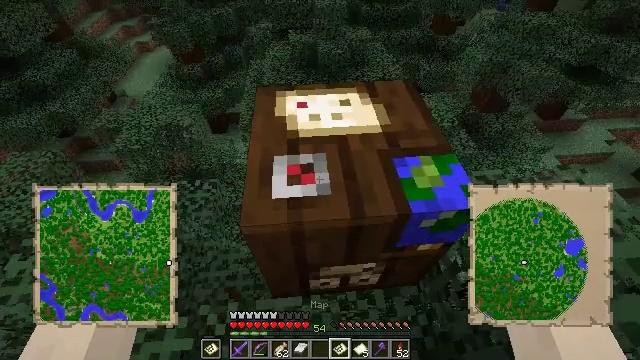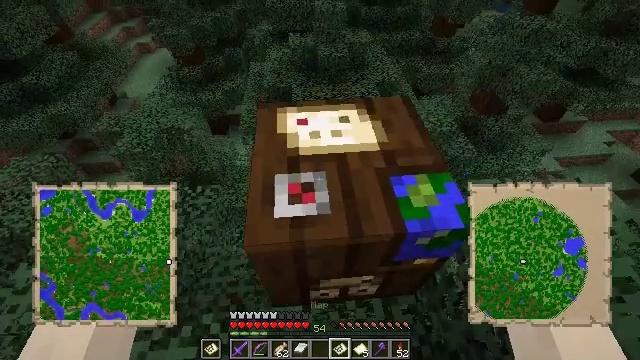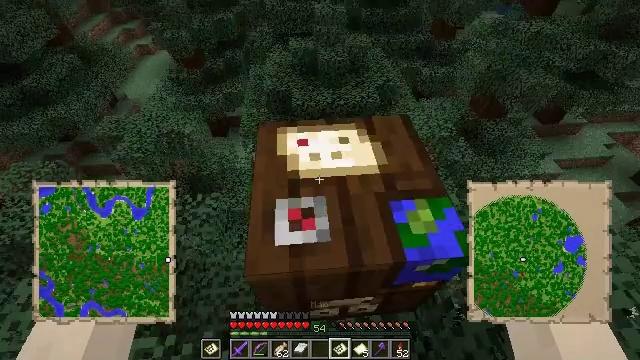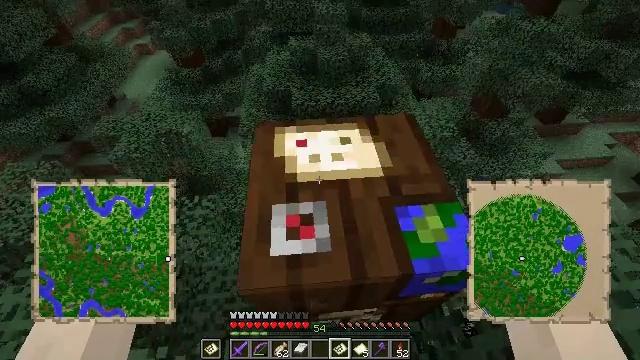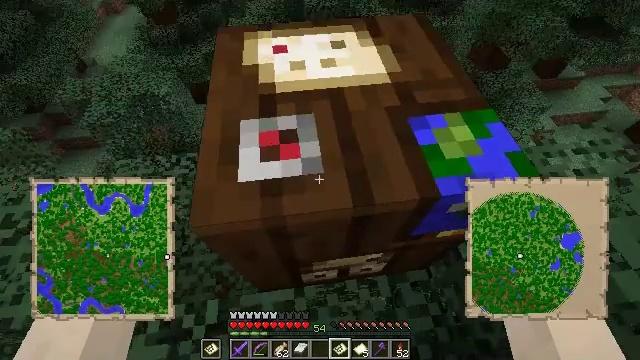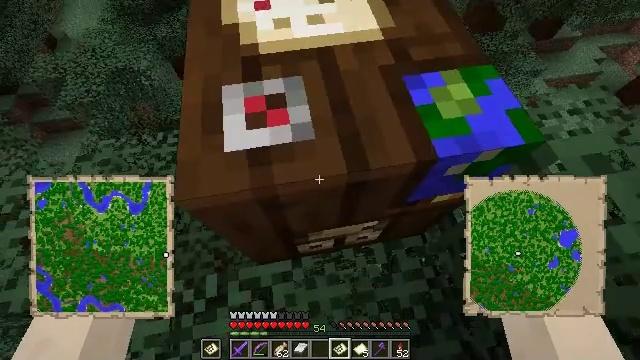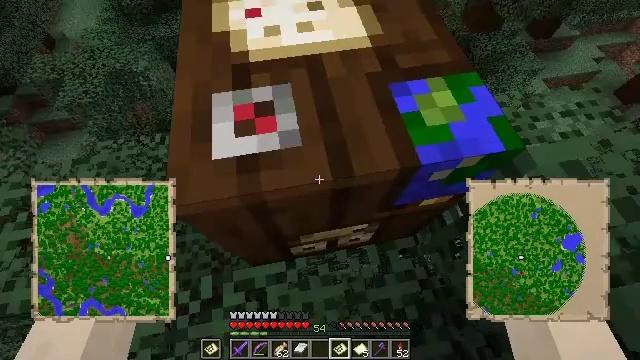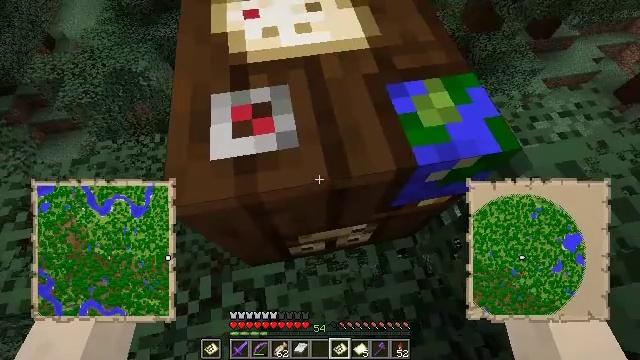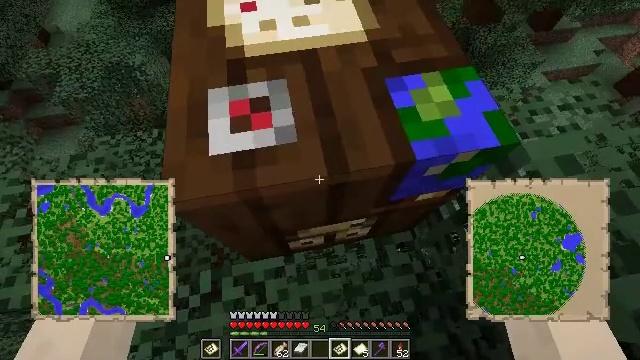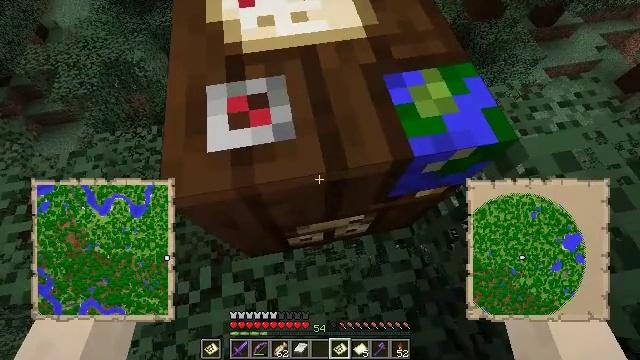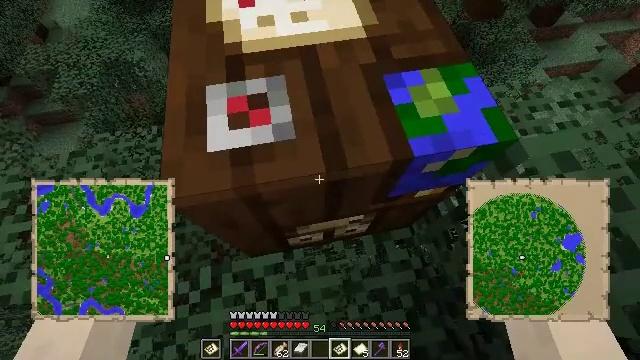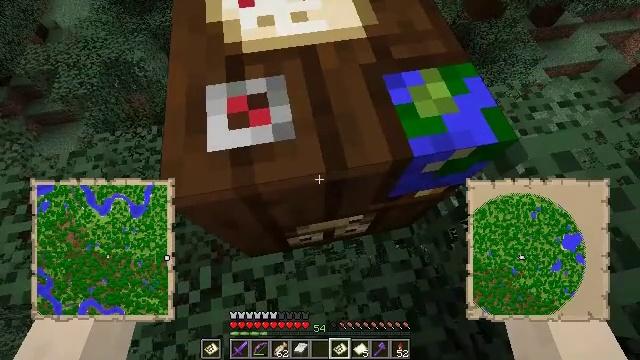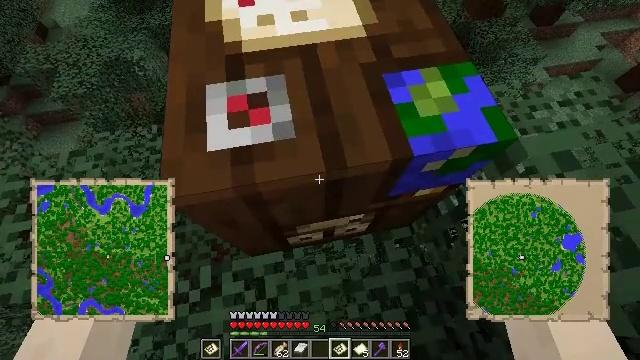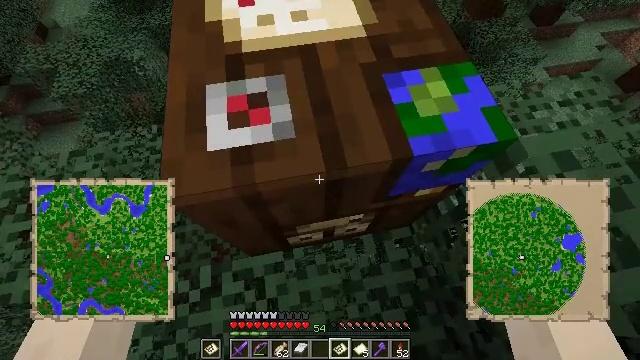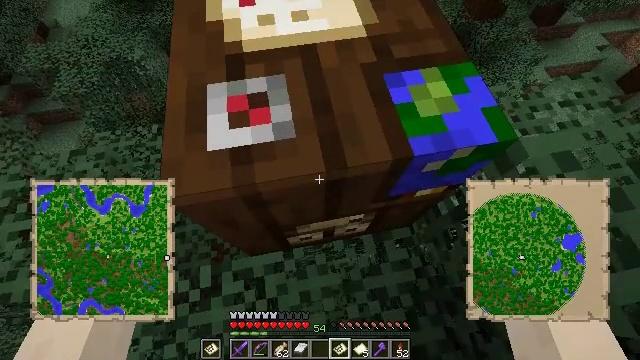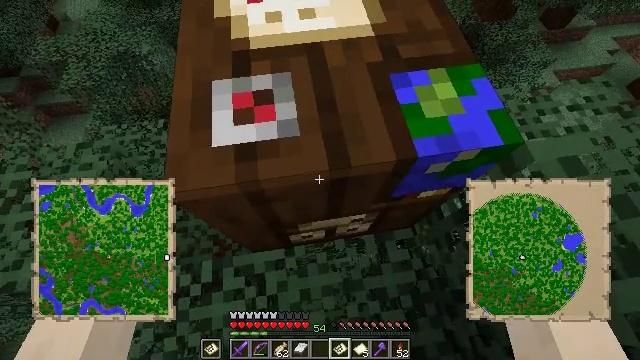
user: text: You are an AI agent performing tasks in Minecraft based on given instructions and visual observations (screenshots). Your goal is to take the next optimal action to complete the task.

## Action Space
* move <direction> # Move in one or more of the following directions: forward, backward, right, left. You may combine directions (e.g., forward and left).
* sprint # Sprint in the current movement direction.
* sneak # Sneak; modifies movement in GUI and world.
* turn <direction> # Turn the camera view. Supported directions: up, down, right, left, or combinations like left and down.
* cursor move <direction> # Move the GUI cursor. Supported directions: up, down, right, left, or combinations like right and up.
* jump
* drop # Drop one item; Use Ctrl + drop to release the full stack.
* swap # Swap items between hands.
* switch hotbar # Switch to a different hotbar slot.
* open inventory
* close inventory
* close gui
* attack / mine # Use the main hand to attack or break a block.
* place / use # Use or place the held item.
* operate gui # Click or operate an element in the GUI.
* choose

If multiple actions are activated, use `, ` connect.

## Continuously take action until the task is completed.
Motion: motion action
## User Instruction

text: Gather the cartography table from its current location.
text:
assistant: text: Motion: move forward
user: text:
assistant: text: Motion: move forward
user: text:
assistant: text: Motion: move forward
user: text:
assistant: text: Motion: move forward, turn right and down
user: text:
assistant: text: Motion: move forward, turn right and down
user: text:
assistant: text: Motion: no_op
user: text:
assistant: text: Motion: no_op
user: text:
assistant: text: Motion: turn down
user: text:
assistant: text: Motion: no_op
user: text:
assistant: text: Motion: no_op
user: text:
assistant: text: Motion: no_op
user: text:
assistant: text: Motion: no_op
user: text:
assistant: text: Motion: no_op
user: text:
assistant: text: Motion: no_op
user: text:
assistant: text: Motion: turn left
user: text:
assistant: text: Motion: turn left
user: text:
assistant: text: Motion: no_op
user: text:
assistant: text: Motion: no_op
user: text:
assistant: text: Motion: turn left
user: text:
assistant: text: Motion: turn left
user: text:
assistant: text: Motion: turn left
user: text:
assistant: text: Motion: no_op
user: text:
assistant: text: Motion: no_op
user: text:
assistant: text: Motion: no_op
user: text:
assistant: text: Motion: no_op
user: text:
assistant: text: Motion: no_op
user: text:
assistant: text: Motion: no_op
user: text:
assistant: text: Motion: no_op
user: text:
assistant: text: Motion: no_op
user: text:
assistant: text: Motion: no_op